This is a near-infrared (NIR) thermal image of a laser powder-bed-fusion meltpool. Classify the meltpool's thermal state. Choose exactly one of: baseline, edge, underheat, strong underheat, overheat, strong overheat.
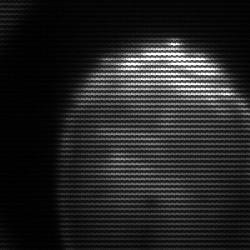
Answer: edge